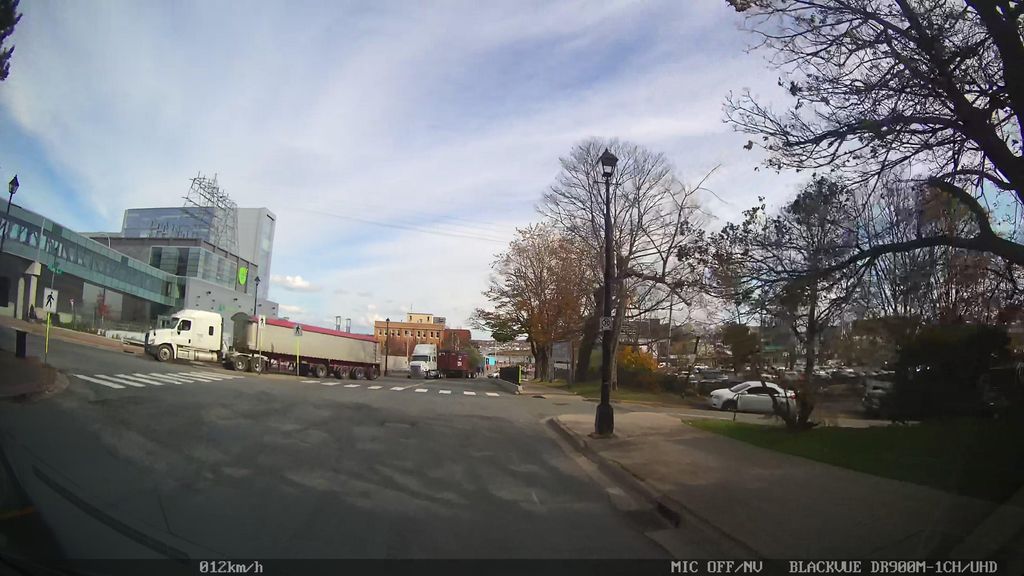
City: halifax